Question: So I am getting a weird rendering deally in ie9

You see those little white dots on the left? What the #$@# are they? How can I get rid of them?
Microooossooofffttt !?!?! *rings clenched hands at sky
Here is the css that makes this cute little button:
'''
.button {
position: absolute;
background: #356BB1;
font-size: 18px;
color: white;
padding: 16px 40px;
-webkit-border-radius: 70px;
-moz-border-radius: 70px;
border-radius: 70px;
-moz-box-shadow: 0 0 35px rgba(0,0,0,0.2);
-webkit-box-shadow: 0 0 35px rgba(0, 0, 0, 0.2);
box-shadow: 0 0 35px rgba(0, 0, 0, 0.2);
-moz-transition: all 0.3s;
-webkit-transition: all 0.3s;
-o-transition: all 0.3s;
-ms-transition: all 0.3s;
transition: all 0.3s;
}
'''
By the way, sometimes these dots don't show up, but they always do after the button position is animated. Also I am running ie9 in vmware fusion, so that might be useful info.
Thanks folks!
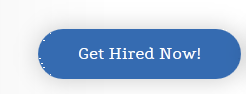
Answer: IE9 (64 bit) on Win7 looks fine here. Your screenshot looks like artifacts from a bad video driver.